Question: Its been a while i have stopped working on VC++ and now i have some project which i have again started my development on VC++.... I am having a strange issue right now the label of the control is not getting change at all here is my code for initialization of mfcoutlookbar
'''
BOOL CMainFrame::CreateOutlookBar(CMFCOutlookBar& bar, UINT uiID, CMFCShellTreeCtrl& tree, CCalendarBar& calendar,CListCtrlBar &listctrl,int nInitialWidth)
{
bar.SetMode2003();
BOOL bNameValid;
CString strTemp;
bNameValid = strTemp.LoadString(IDS_SHORTCUTS);
ASSERT(bNameValid);
if (!bar.Create(strTemp, this, CRect(0, 0, nInitialWidth, 32000), uiID, WS_CHILD | WS_VISIBLE | CBRS_LEFT))
{
return FALSE; // fail to create
}
CMFCOutlookBarTabCtrl* pOutlookBar = (CMFCOutlookBarTabCtrl*)bar.GetUnderlyingWindow();
if (pOutlookBar == NULL)
{
ASSERT(FALSE);
return FALSE;
}
pOutlookBar->EnableInPlaceEdit(FALSE); //we dont want editing
static UINT uiPageID = 1;
// can float, can autohide, can resize, CAN NOT CLOSE
DWORD dwStyle = AFX_CBRS_FLOAT | AFX_CBRS_AUTOHIDE | AFX_CBRS_RESIZE;
CRect rectDummy(0, 0, 0, 0);
const DWORD dwTreeStyle = WS_CHILD | WS_VISIBLE | TVS_HASLINES | TVS_LINESATROOT | TVS_HASBUTTONS;
//Create tree
tree.Create(dwTreeStyle, rectDummy, &bar, 1200);
//bNameValid = strTemp.LoadString(IDS_FOLDERS);
ASSERT(bNameValid);
pOutlookBar->AddControl(&tree, L"Folders", 2, TRUE, dwStyle);
//create calender
calendar.Create(rectDummy, &bar, 1201);
// bNameValid = strTemp.LoadString(IDS_CALENDAR);
// ASSERT(bNameValid);
pOutlookBar->AddControl(&calendar, L"CALLLLLL",1, TRUE, dwStyle);
//create list control bar
listctrl.Create(rectDummy,&bar,1202);
// bNameValid = strTemp.LoadString(IDS_DASHBOARD);//Dashboard to check the statistics and statical reports
// ASSERT(bNameValid);
pOutlookBar->AddControl(&listctrl, L"Some", 0, TRUE, dwStyle); //the digit represent icon
bar.SetPaneStyle(bar.GetPaneStyle() | CBRS_TOOLTIPS | CBRS_FLYBY | CBRS_SIZE_DYNAMIC);
pOutlookBar->SetImageList(theApp.m_bHiColorIcons ? IDB_PAGES_HC : IDB_PAGES, 24);
pOutlookBar->SetToolbarImageList(theApp.m_bHiColorIcons ? IDB_PAGES_SMALL_HC : IDB_PAGES_SMALL, 16);
pOutlookBar->RecalcLayout();
BOOL bAnimation = theApp.GetInt(_T("OutlookAnimation"), TRUE);
CMFCOutlookBarTabCtrl::EnableAnimation(bAnimation);
bar.SetButtonsFont(&afxGlobalData.fontBold);
return TRUE;
}
'''
if you see i am using two different controls by providing them the text label e,,g,
'''
pOutlookBar->AddControl(&listctrl, L"Some", 0, TRUE, dwStyle);
'''
and the other is
'''
pOutlookBar->AddControl(&calendar, L"CALLLLLL",1, TRUE, dwStyle);
'''
now the label "Some" and "CALLLLLL" is not being displayed i have tried everything but i dont know why its still displaying the default text of
"Calenders" and "Folders"
I have changed all the text inside String table as well ...this code is generated by Visual Studio C++ by wizard using Office 2000.
What is the mistake i am doing???

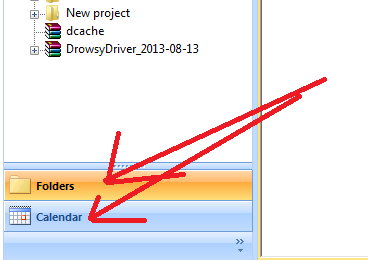
Answer: Okay finally figured out the problem is the cache , the outlookbased bar for any application save the caption and label in registry...so cleaning your solution rebuilding it again and again will not give you the right tabs captions unless you delete the registry entries for that application.
HKEY_USERS\S-1-5-21-<PHONE>-<PHONE>-<PHONE>\Software\Local AppWizard-Generated Applications est2
and then delete this test2 project key ....after that run your application it will display the correct label.